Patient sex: M
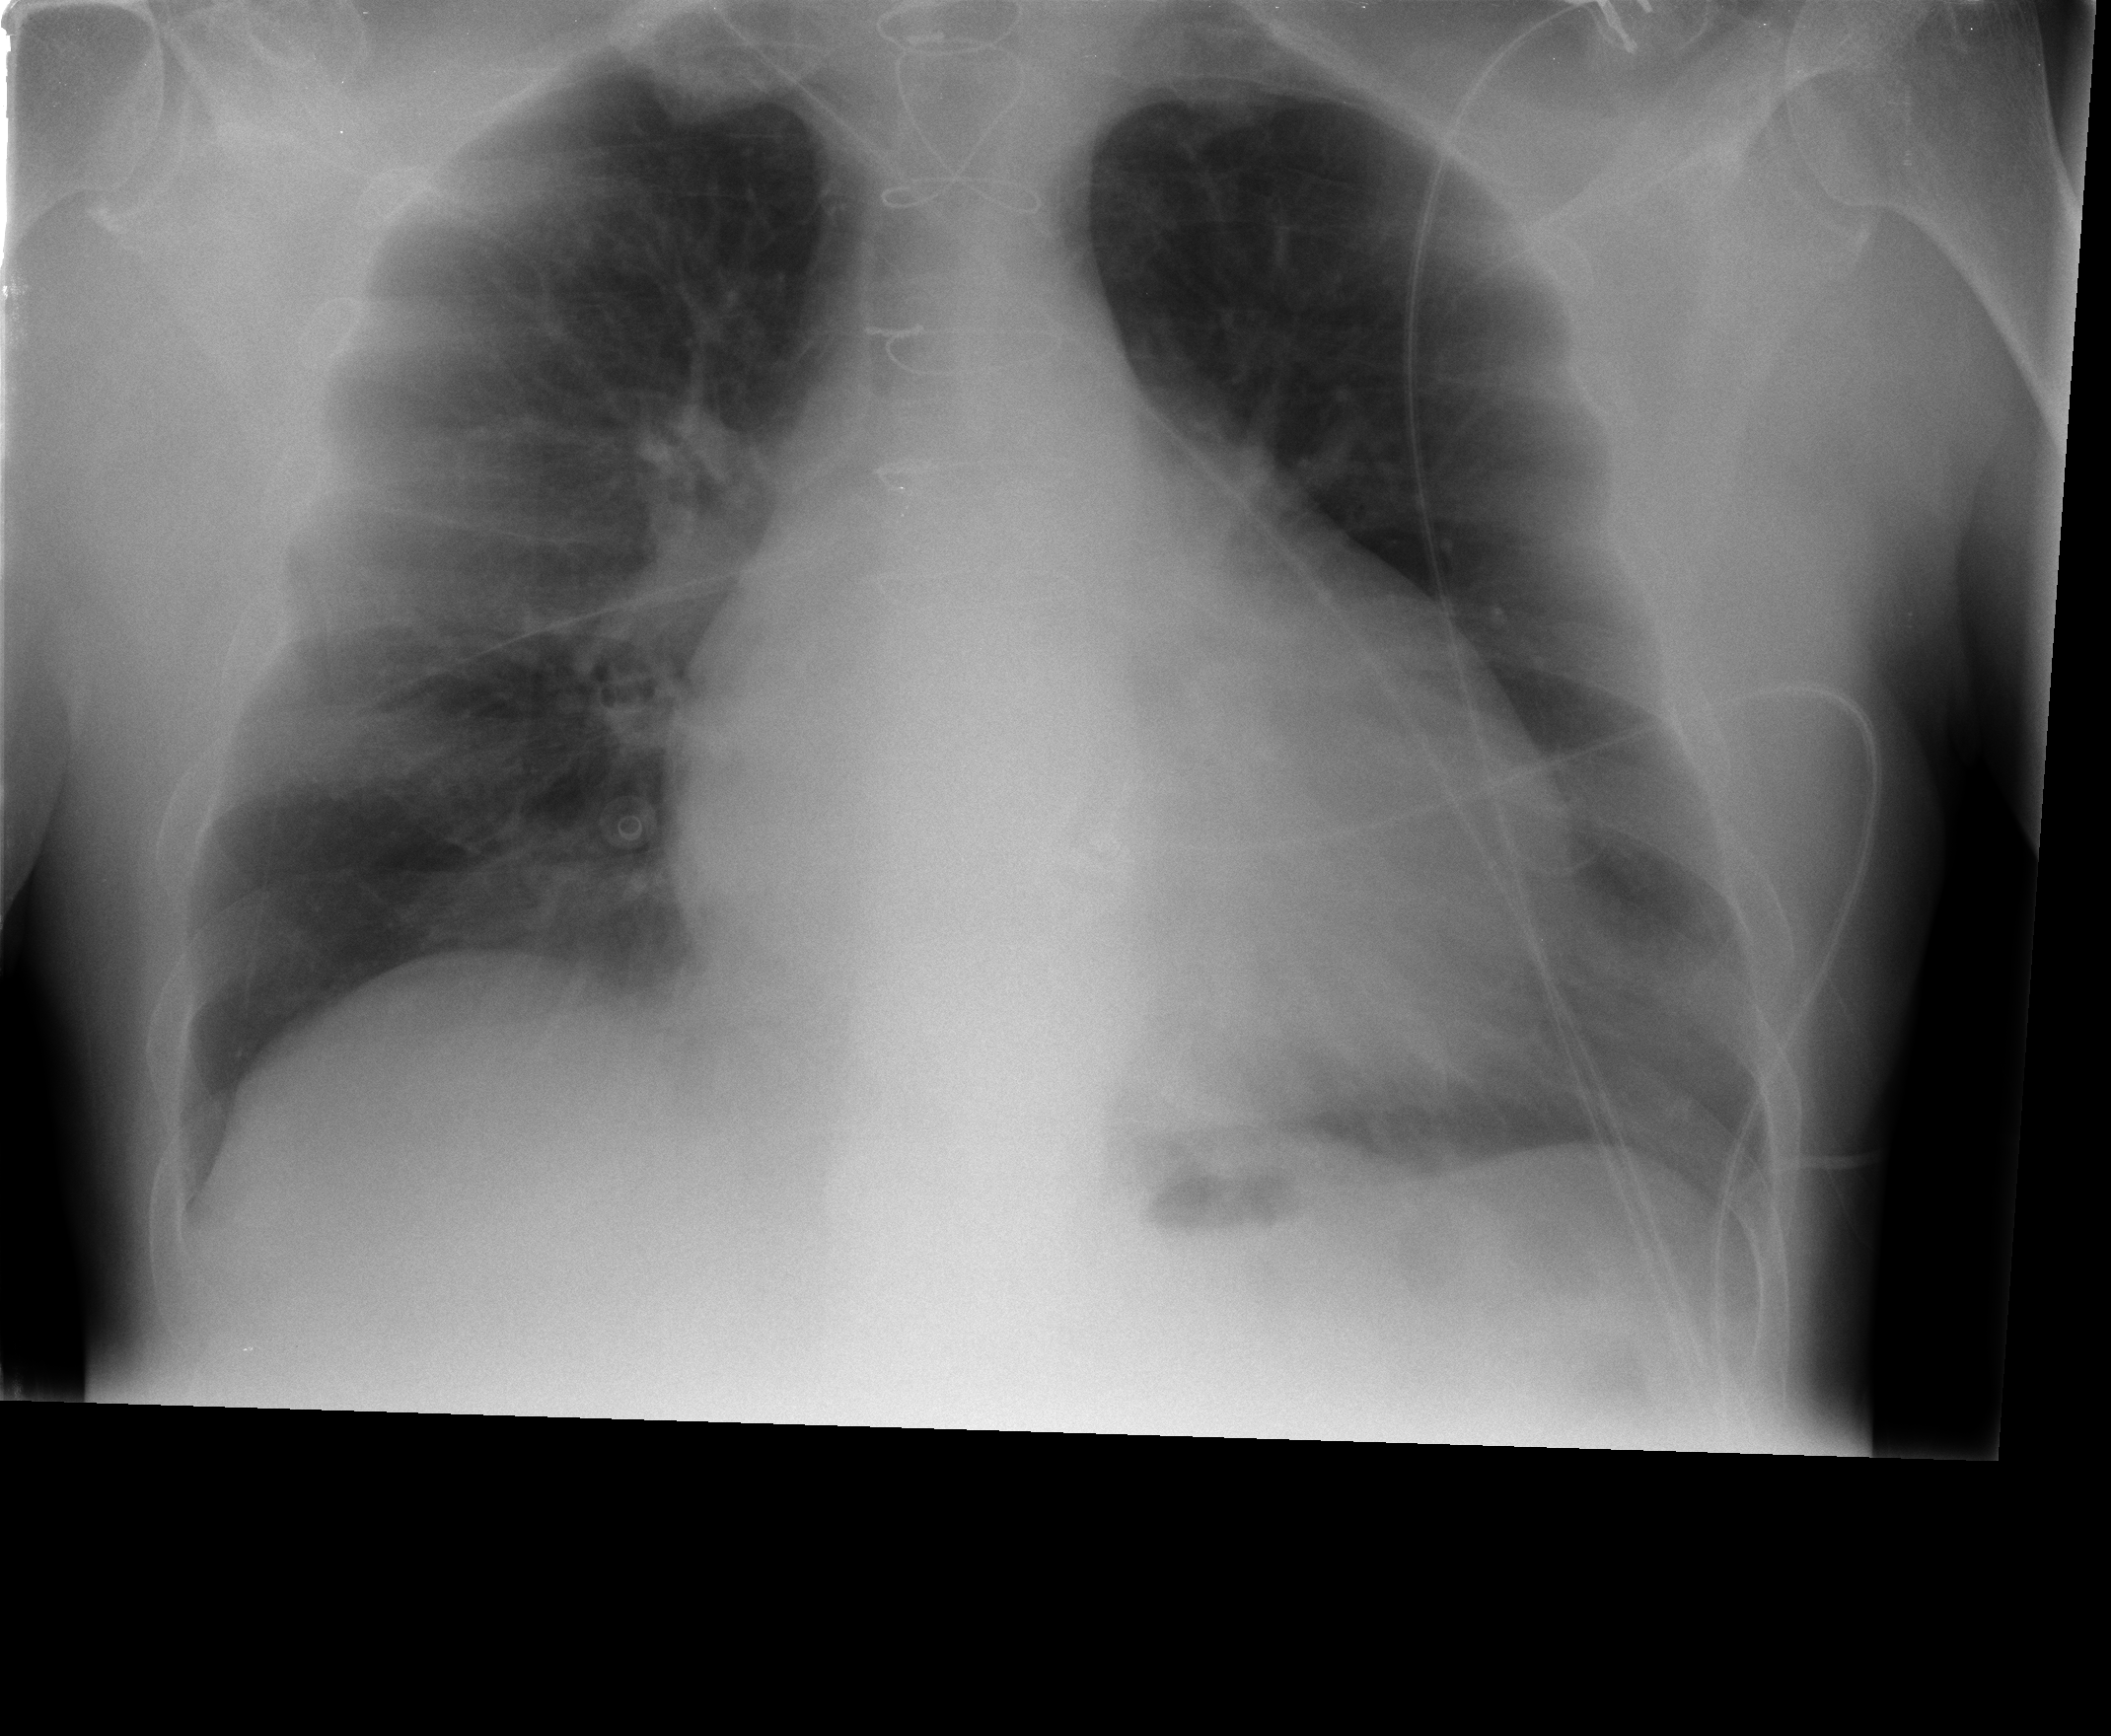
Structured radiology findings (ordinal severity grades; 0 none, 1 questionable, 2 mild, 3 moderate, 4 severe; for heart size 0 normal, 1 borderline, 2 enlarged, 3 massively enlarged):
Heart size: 3
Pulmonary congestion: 2
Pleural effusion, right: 0
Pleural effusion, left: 1
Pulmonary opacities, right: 1
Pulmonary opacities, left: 0
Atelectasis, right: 2
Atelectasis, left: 2